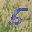
Label: 5